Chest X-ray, PA view. Patient: 56 years old, sex F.
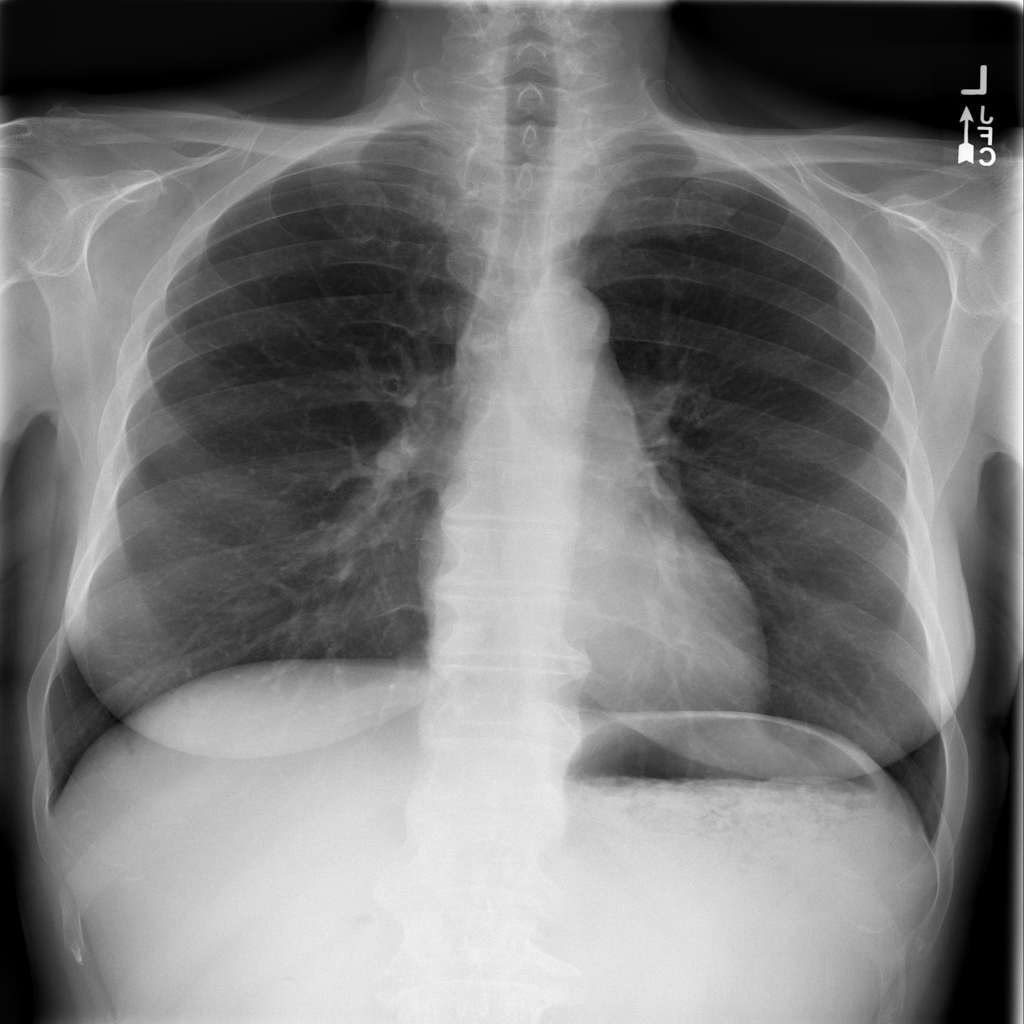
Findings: No Finding